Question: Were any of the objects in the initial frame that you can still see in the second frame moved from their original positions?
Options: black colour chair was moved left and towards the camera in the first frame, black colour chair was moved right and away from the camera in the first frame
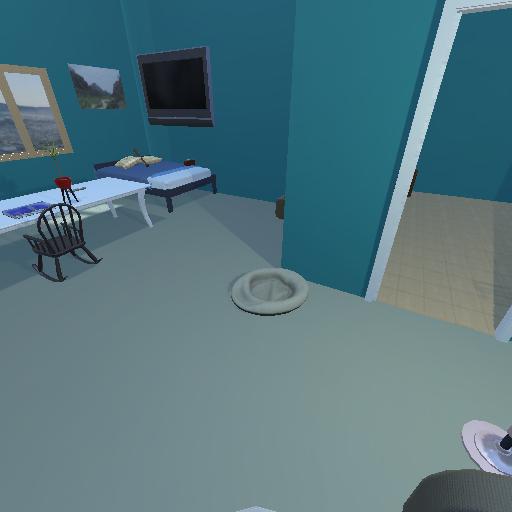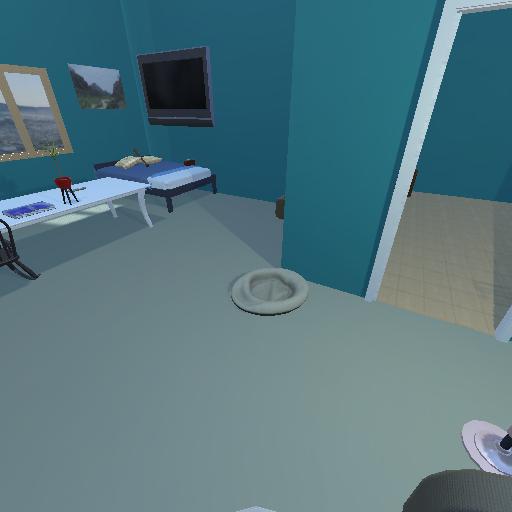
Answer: black colour chair was moved left and towards the camera in the first frame